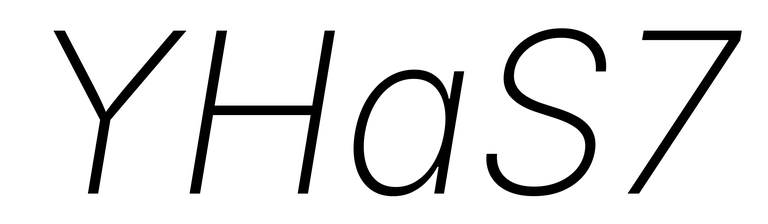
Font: Inter-Italic_ExtraLight_Italic